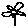
Label: flower